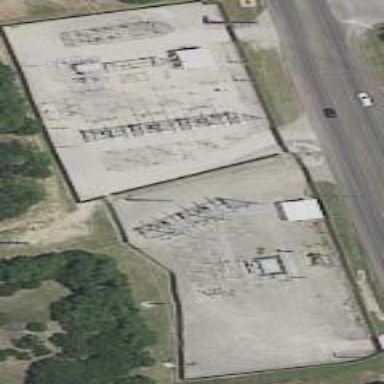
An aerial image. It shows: Outdoor power substation with surrounding wall. The substation operates at the distribution level.